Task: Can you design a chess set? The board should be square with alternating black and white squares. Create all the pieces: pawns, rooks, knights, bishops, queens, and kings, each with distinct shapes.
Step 3130:
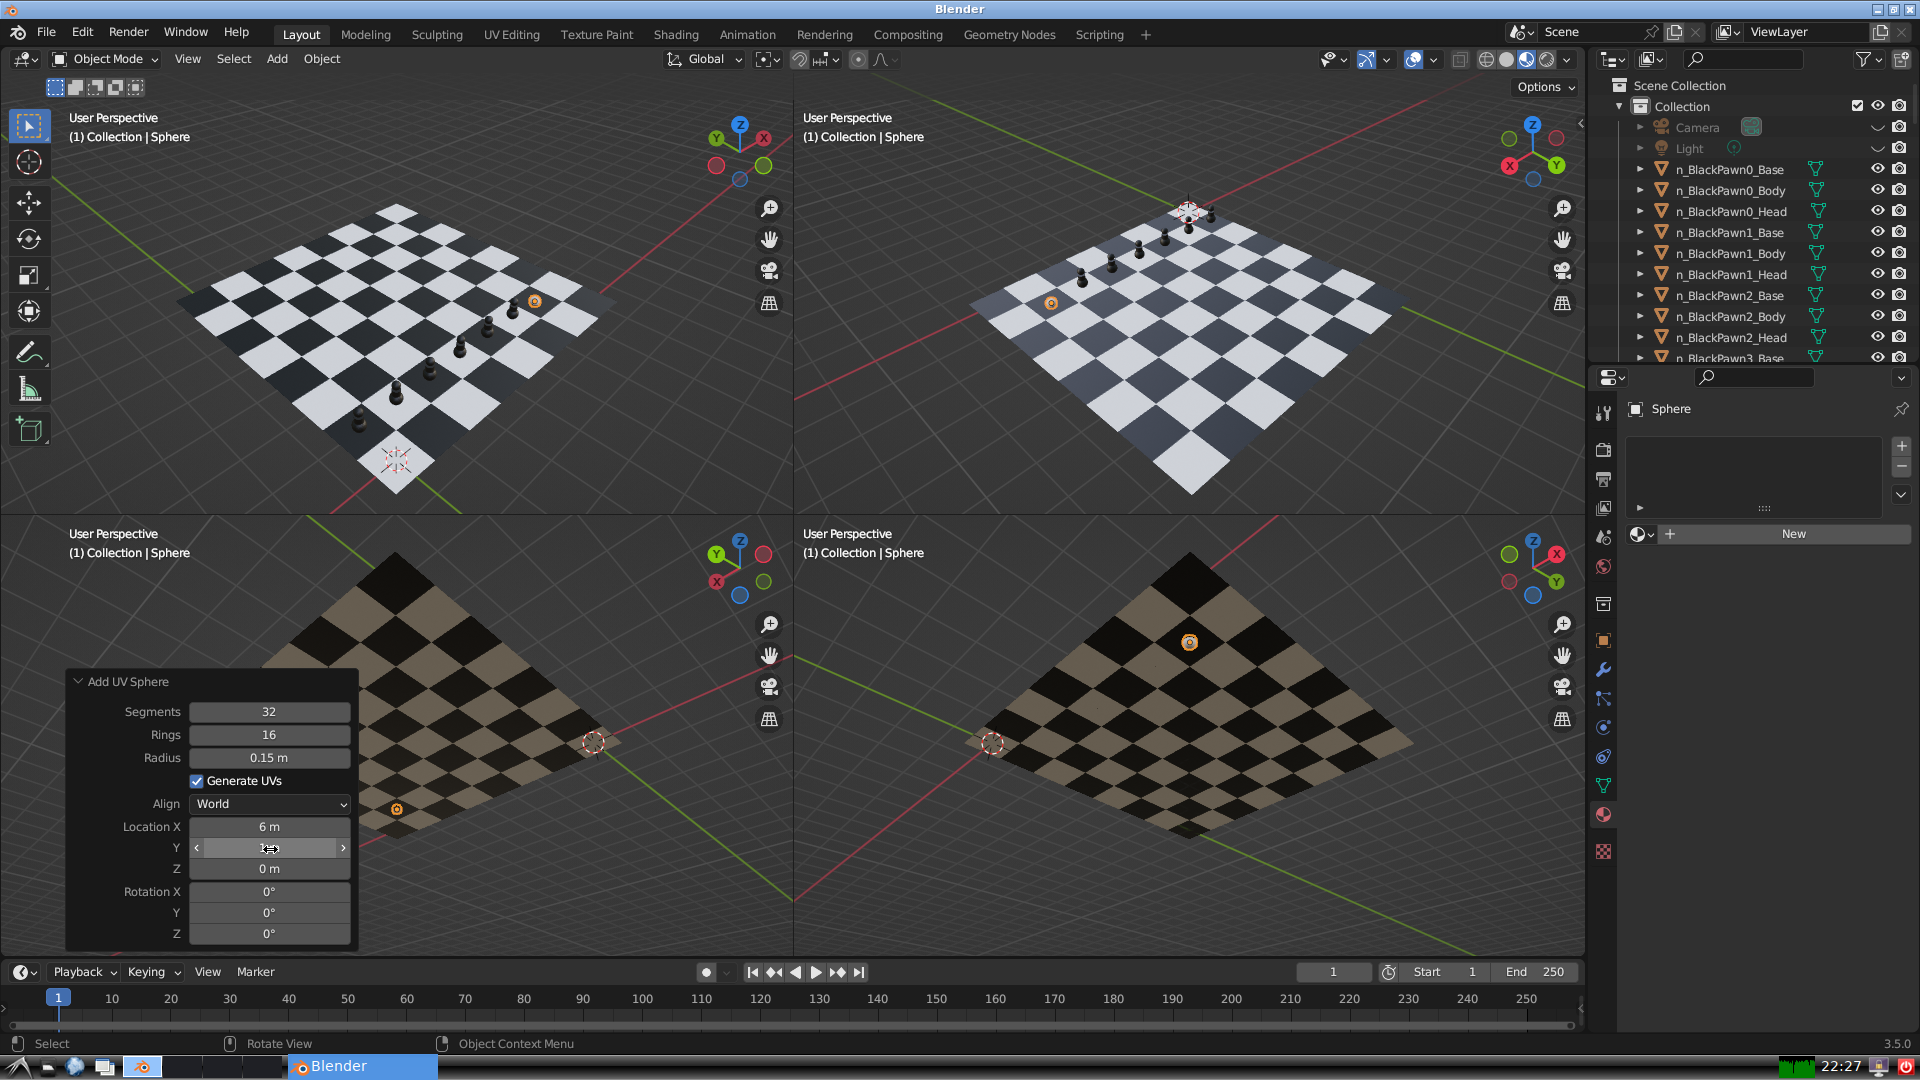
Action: {"mouse_move": [270, 867]}